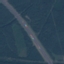
Land use / land cover: Highway